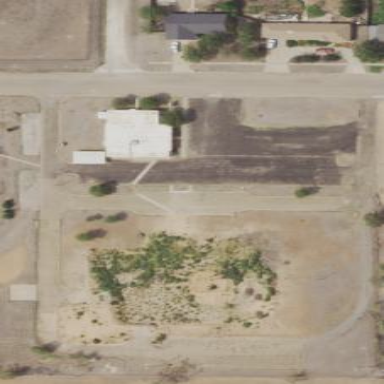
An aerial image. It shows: Brownfield site.